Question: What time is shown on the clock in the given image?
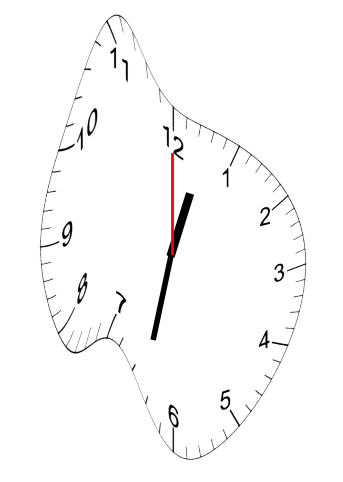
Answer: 12:32:00